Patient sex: F
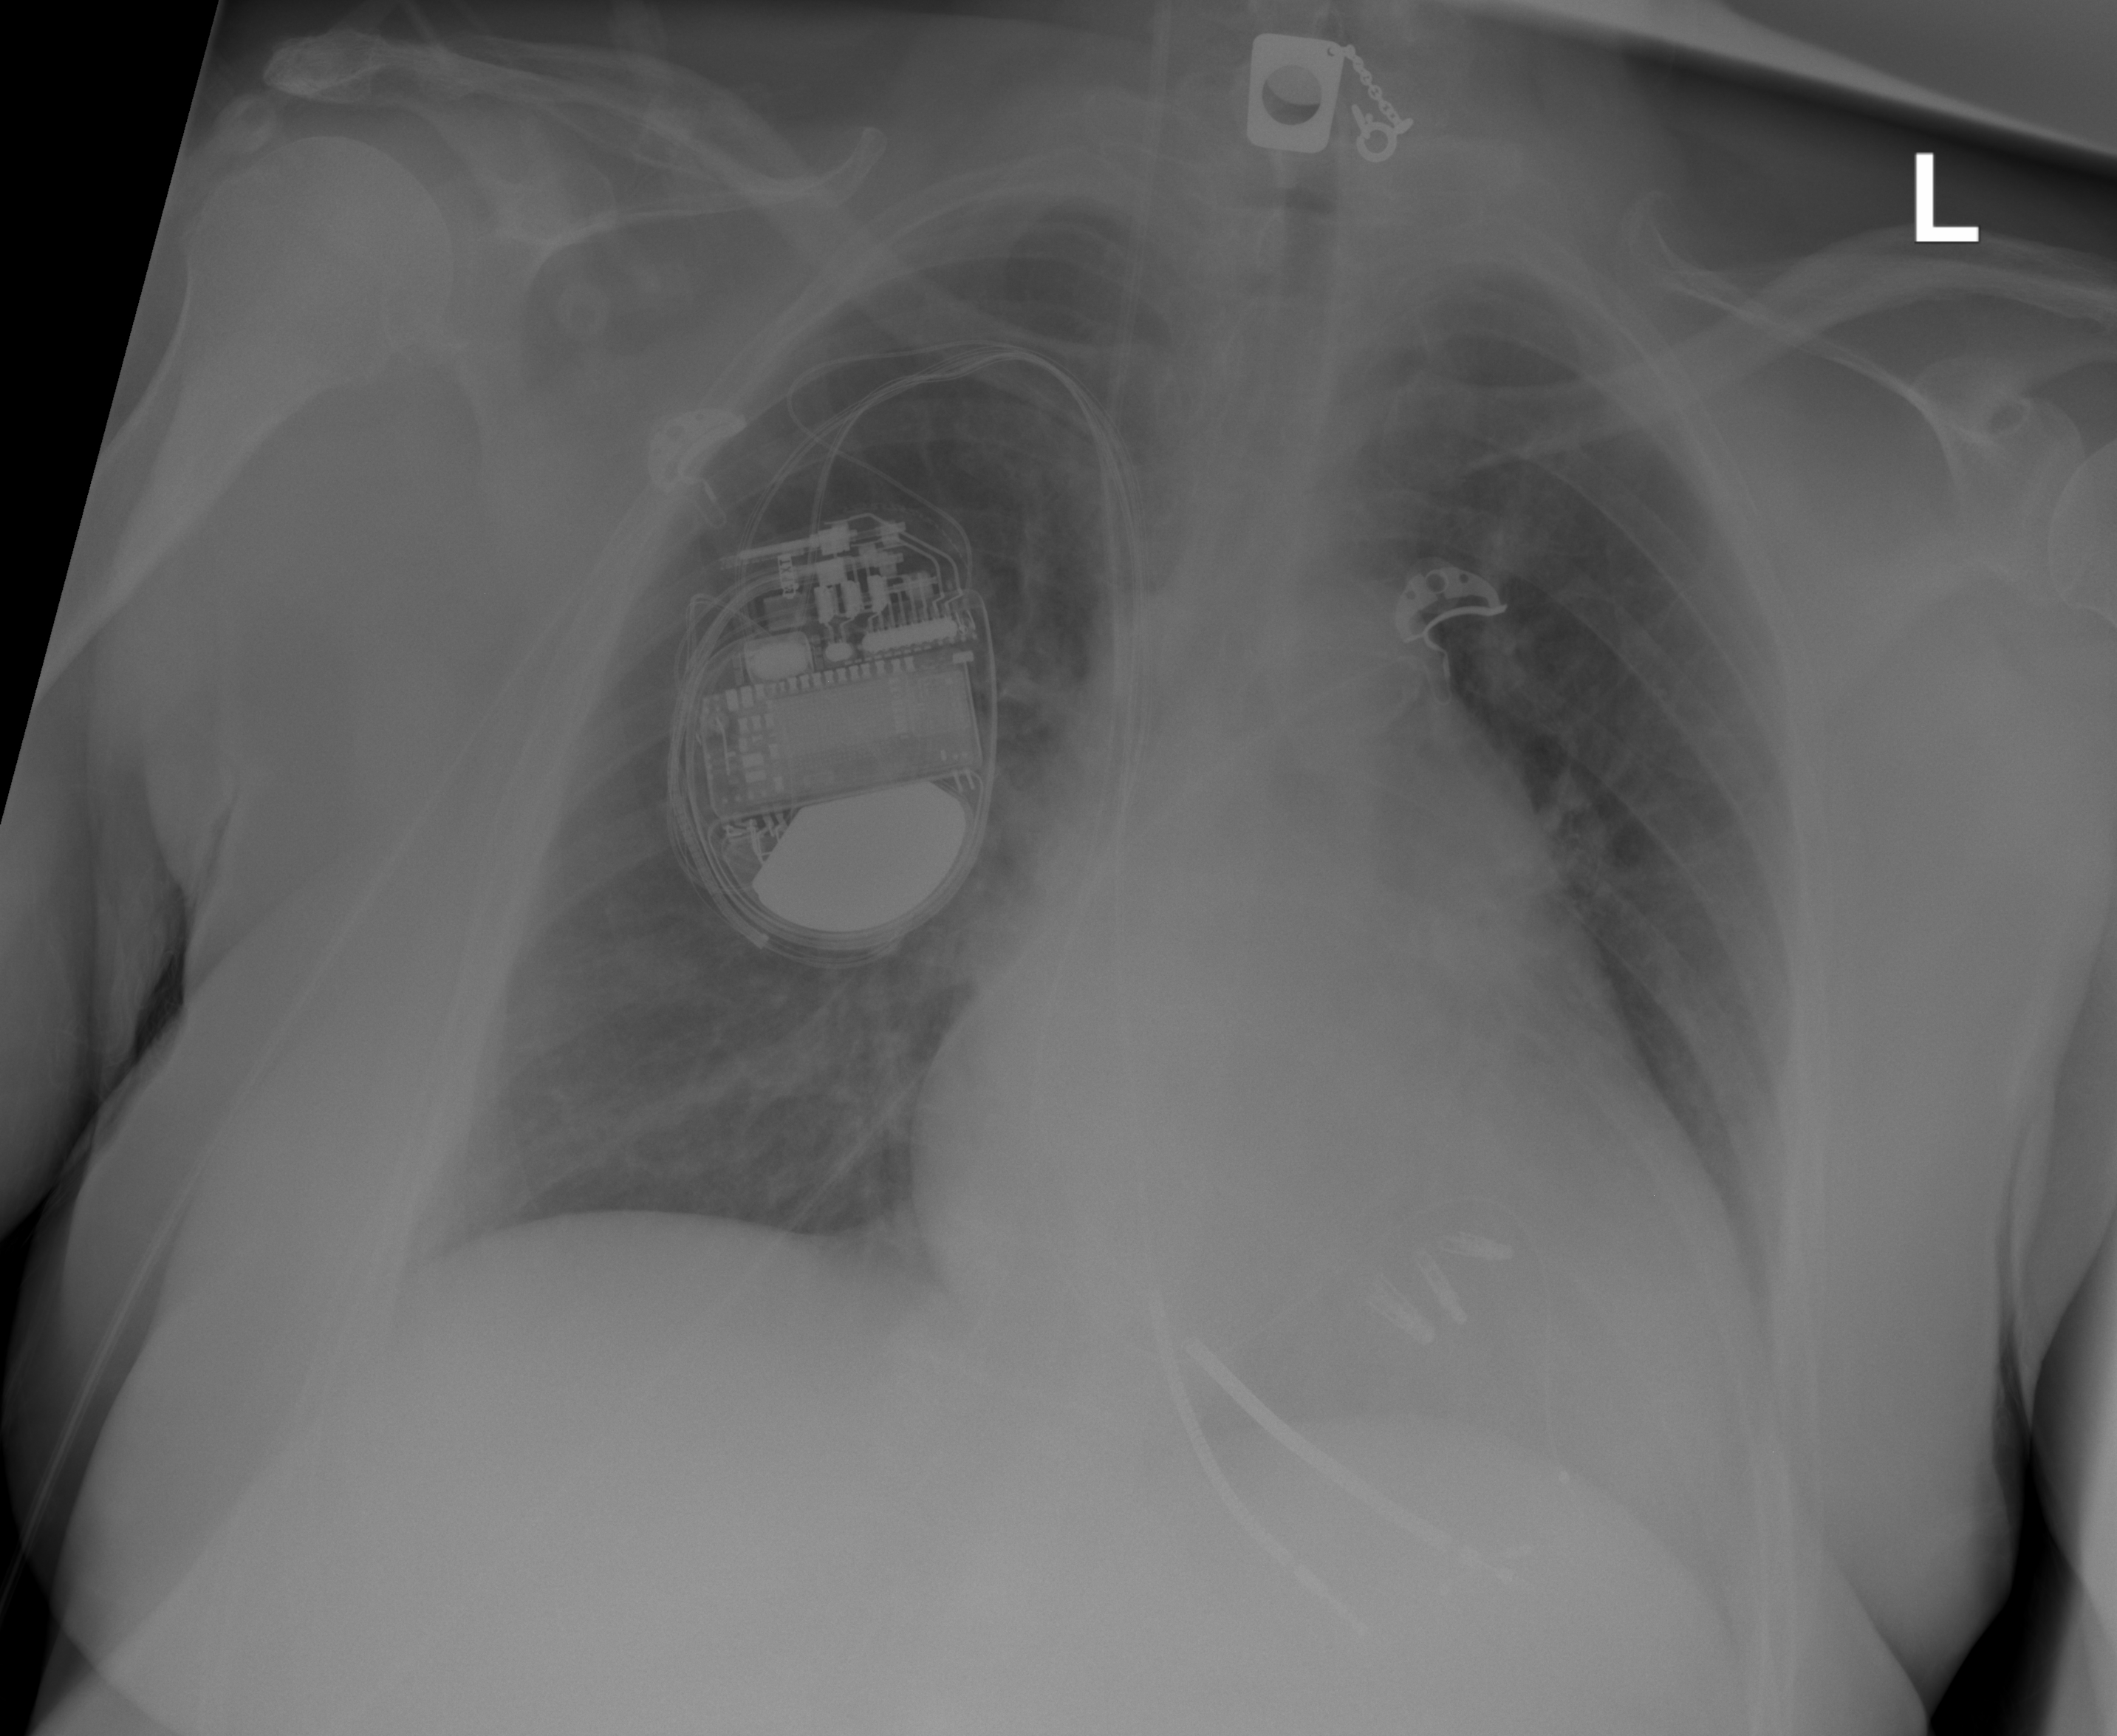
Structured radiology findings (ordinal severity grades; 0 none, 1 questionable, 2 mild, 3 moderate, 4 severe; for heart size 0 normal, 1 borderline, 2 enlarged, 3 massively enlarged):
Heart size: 2
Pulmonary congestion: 2
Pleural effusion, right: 0
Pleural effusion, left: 0
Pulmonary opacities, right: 0
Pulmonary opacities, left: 0
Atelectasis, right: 0
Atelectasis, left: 0